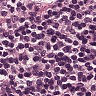
Metastatic tissue present: no